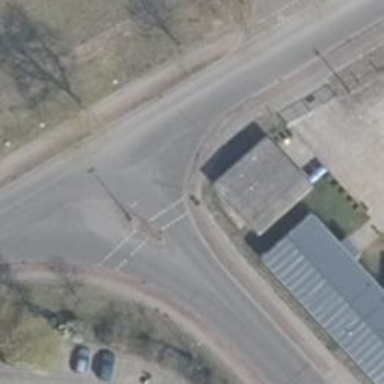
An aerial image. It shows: Traffic calming island.